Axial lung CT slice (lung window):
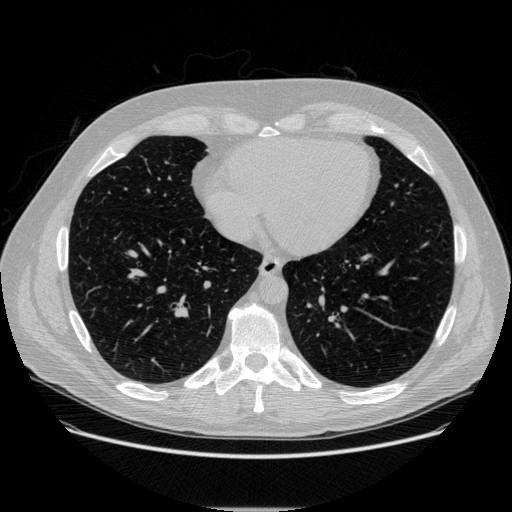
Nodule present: no